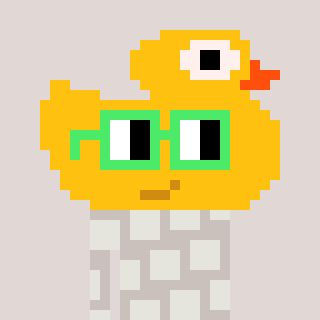
a pixel art character with square light green glasses, a ducky-shaped head and a foggrey-colored body on a warm background